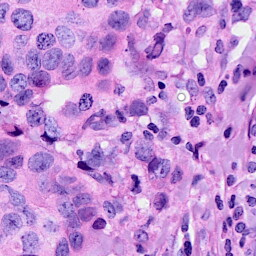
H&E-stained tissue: Breast